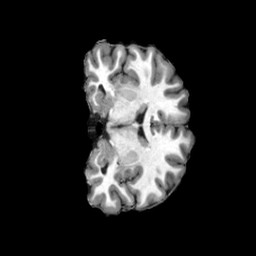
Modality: T1w
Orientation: coronal
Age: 20
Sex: female
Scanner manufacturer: siemens
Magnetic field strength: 3 T
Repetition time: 2.5 s
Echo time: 0.00222 s